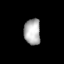
Tissue: skin
Cell type: Epithelial cells
Senescence score: 0.9427
Nuclear area (px): 416
Mean DAPI intensity: 177.322